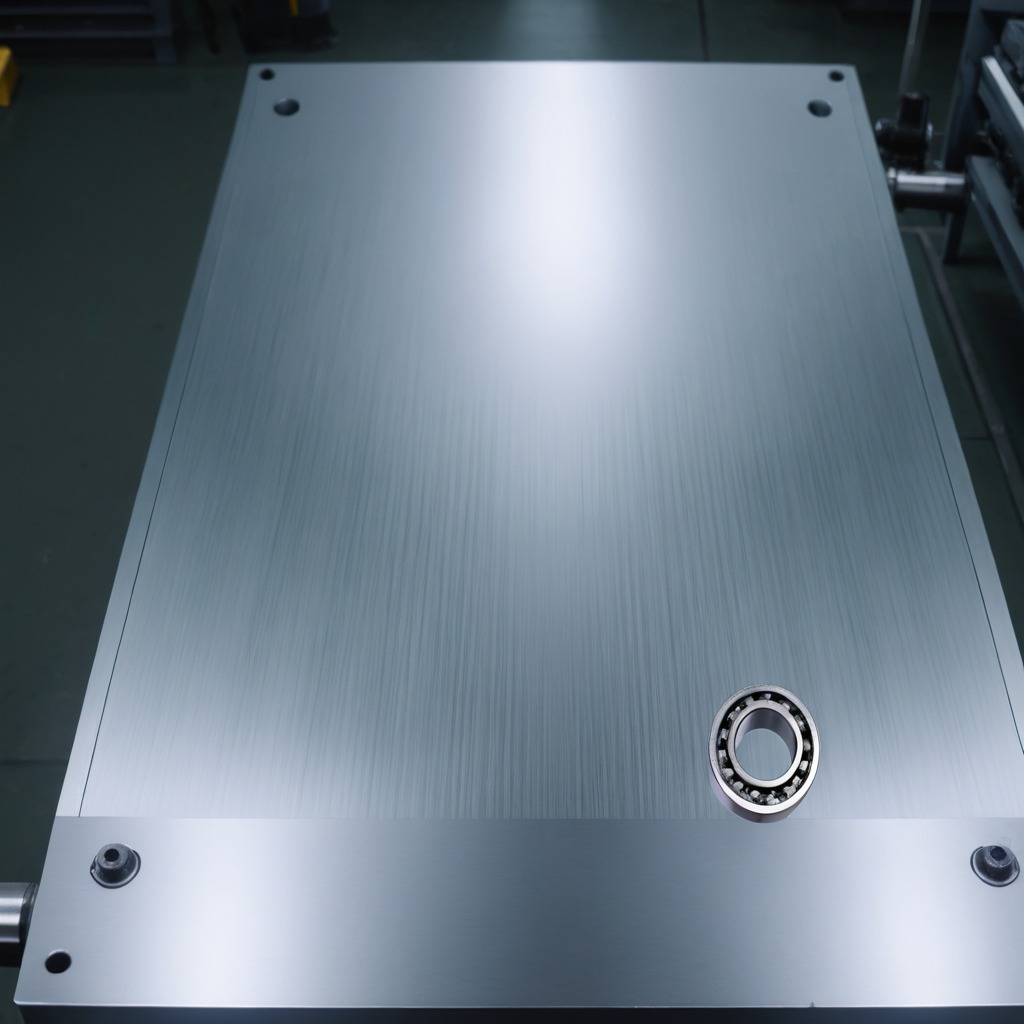
A metal ball bearing is lying on the metal table in a machine shop under fluorescent lights.